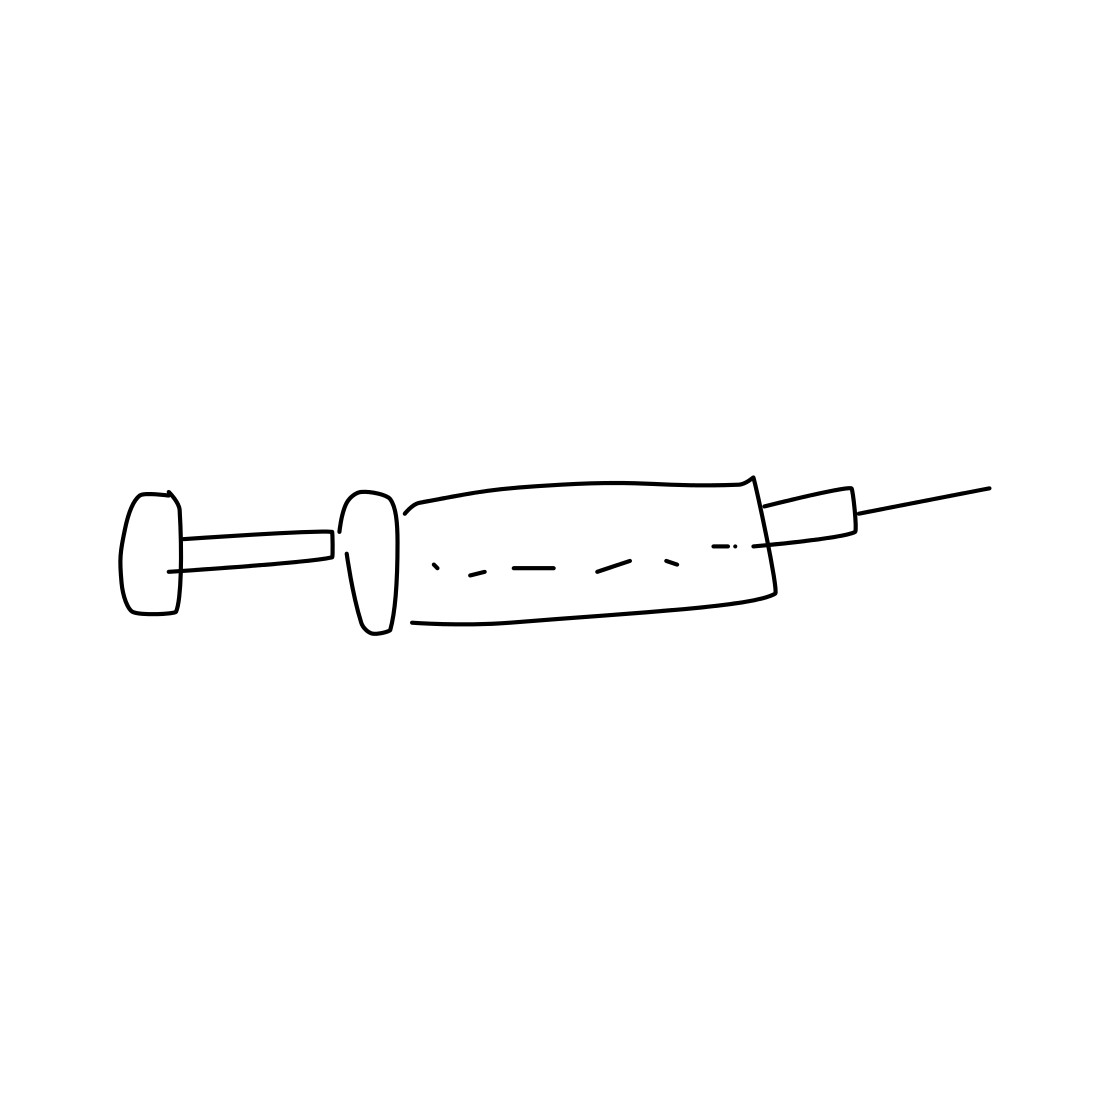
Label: syringe